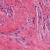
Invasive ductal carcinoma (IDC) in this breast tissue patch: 0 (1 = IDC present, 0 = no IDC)